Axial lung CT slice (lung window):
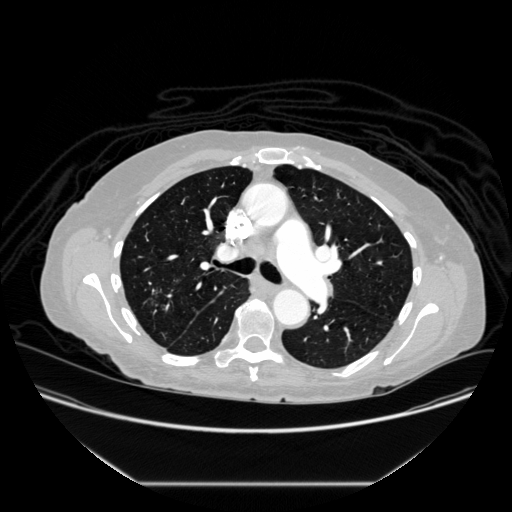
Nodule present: no